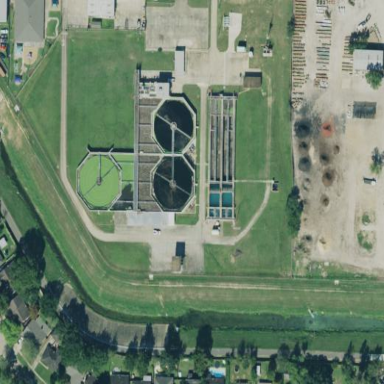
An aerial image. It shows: View of wastewater plant.